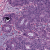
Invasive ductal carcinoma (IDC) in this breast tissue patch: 1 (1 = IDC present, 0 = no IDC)